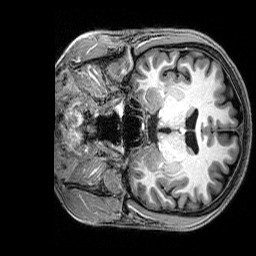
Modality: T1w
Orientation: coronal
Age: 19
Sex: male
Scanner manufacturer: siemens
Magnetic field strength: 3 T
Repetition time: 2.8 s
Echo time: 0.00212 s